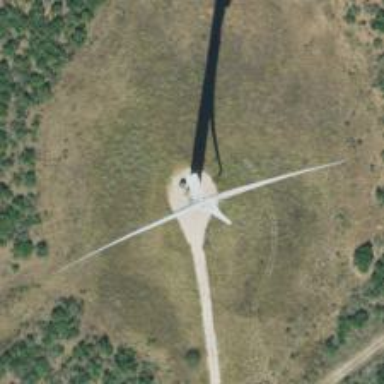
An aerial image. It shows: Wind generator using horizontal axis wind turbines.